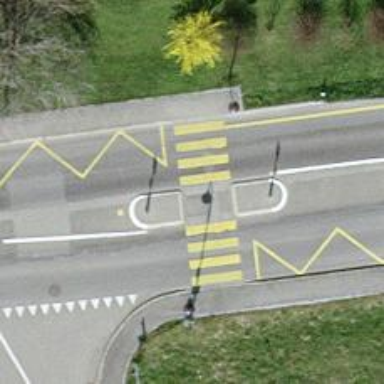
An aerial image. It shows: Zebra crossing on the road.